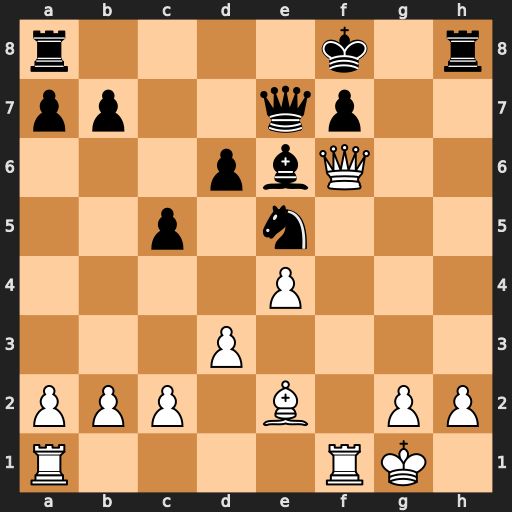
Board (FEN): r4k1r/pp2qp2/3pbQ2/2p1n3/4P3/3P4/PPP1B1PP/R4RK1
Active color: w
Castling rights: -
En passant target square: -
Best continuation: Qxh8#